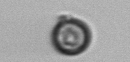
Label: Thalassiosira